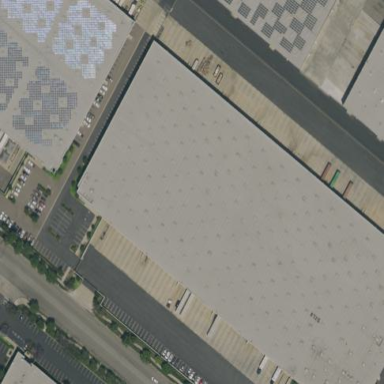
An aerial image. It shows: Warehouse.